Question: I'm using a html form to edit sql db, thus I would want to have the form display the value currently in the database. I'm Using a while loop to display all the sql rows. I simple radio button allowing user to chose between 'Listings' (shows as '0' in sql) or 'Recent Transactions" (shown as '1' in sql).
The radio buttons are not pre-filling the value from sqlas checked or not
'''
<form name="edit listing" action="edit_list.php" method="post" id="edit_form" >
<ul>
<?php while ($data=mysqli_fetch_assoc($result)):
$transaction = $data['transaction'];
$chkvalue='checked="checked"'; ?>
<li>
<fieldset>
<legend>Designation <h6>Required</h6></legend>
<input name="transaction" type="radio" tabindex="11" value="0" <?php if ($transaction == '0') echo $chkvalue; ?> />
<label for="listings">Listings</label>
<input name="transaction" type="radio" tabindex="12" value="1" <?php if ($transaction == '1') echo $chkvalue; ?> />
<label for="recent_transactions">Recent Transactions</label>
</fieldset>
<input type="submit" formaction="edit_list.php" value="Submit Changes" />
</form>
</li>
<?php endwhile;mysqli_close($con);?>
</ul>
'''
The short php insert is working, a little. My source code is looking something like this:
'''
<input name="transaction" type="radio" tabindex="11" value="0" />
<label for="listings">Listings</label>
<input name="transaction" type="radio" tabindex="12" value="1" checked="checked" />
<label for="recent_transactions">Recent Transactions</label>
'''
But the radio button is not pre-filling.

I've been poking at this all day, any suggestion here where problem could be would be extremely helpful
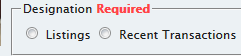
Answer: You only have to write 'checked' not 'check="checked"'!
So change it to this:
'''
$chkvalue='checked'; ?>
'''
instead of this:
'''
$chkvalue='checked="checked"'; ?>
'''